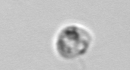
Label: Amoeba